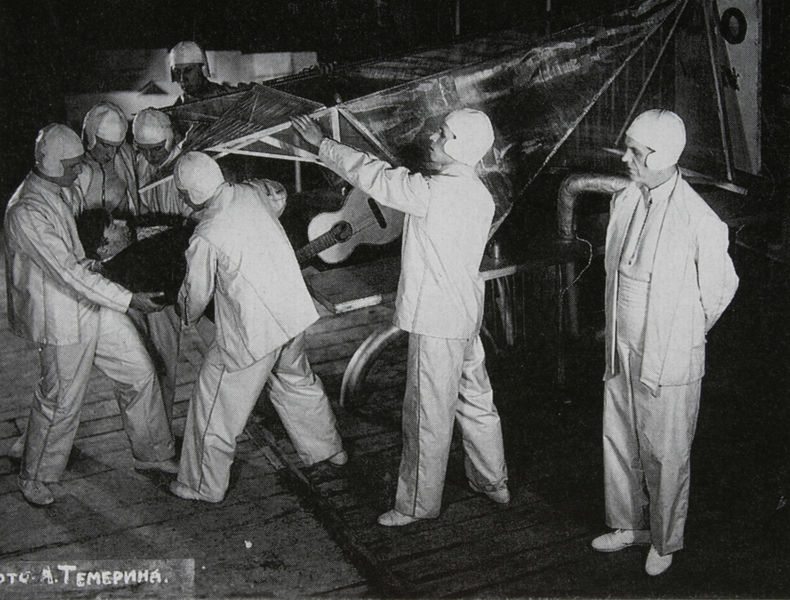
Titel: Szene aus "Die Wanze" von Wladimir Majakowskij
Standort: Moskau
Schlagwörter: gruppe, mann, schatten, weiß, grau, licht, männer, schwarz, stützen, anzug, anzüge, kappen, mützen, stehen, tragen, boden, gitarre, theater, schrift, liegen, russland, ziehen, dielen, metall, bohlen, gestell, foto, fotografie, photographie, fugen, stütze, schwarzweiß, helm, photo, kostüme, aufnahme, russisch, gaze, versuch, schauspieer, versuchsanordnung